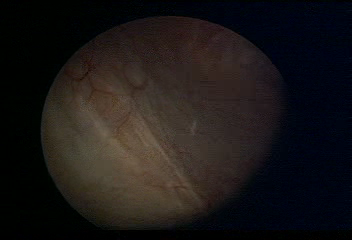
Modality: WLC
Class: Normal mucosa
Bladder cancer association: No